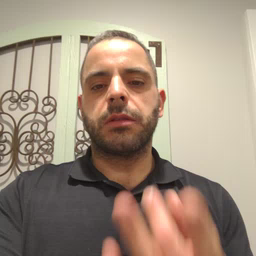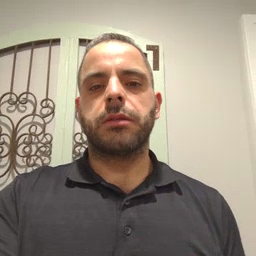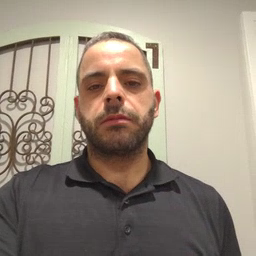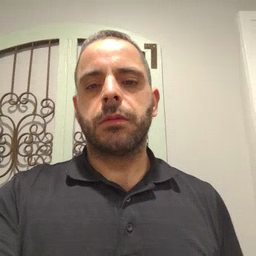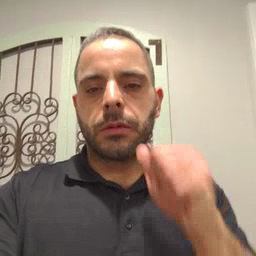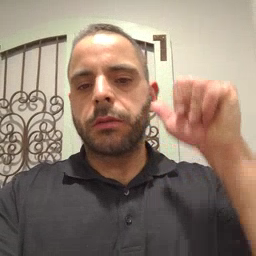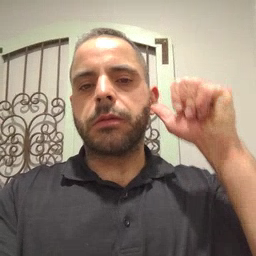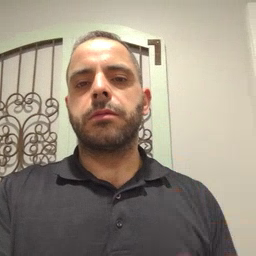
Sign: yesterday